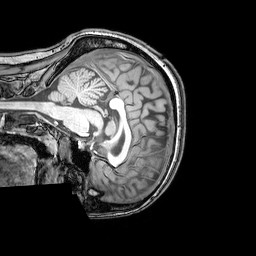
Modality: T1w
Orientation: sagittal
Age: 25
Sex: female
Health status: healthy
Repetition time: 0.081 s
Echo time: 0.037 s